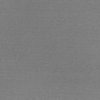
Label: dusty